Interaction volume radius: 5 \u00c5
Interaction volume height: 15 \u00c5
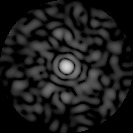
Disorder parameter: 0.865